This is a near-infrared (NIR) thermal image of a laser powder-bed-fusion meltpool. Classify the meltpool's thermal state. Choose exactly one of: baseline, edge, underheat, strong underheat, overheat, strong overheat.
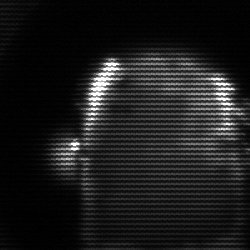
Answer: baseline